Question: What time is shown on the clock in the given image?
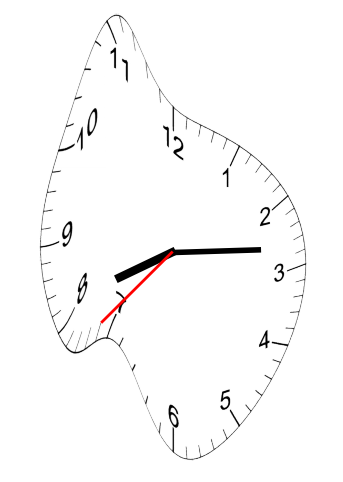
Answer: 08:13:37